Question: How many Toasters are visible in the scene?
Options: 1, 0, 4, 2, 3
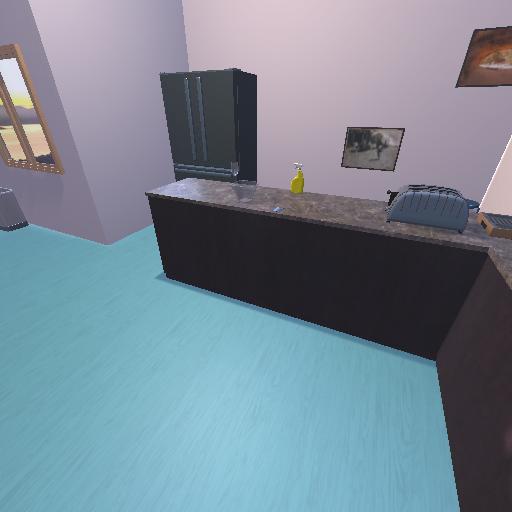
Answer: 1